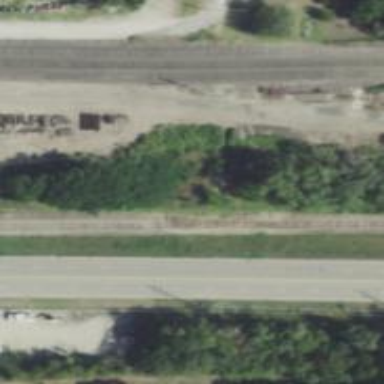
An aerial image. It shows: Railway siding with rails.